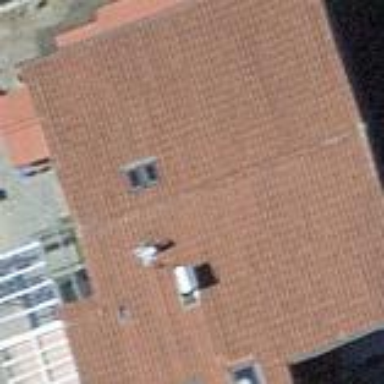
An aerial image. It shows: Simple house.